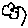
Label: flower